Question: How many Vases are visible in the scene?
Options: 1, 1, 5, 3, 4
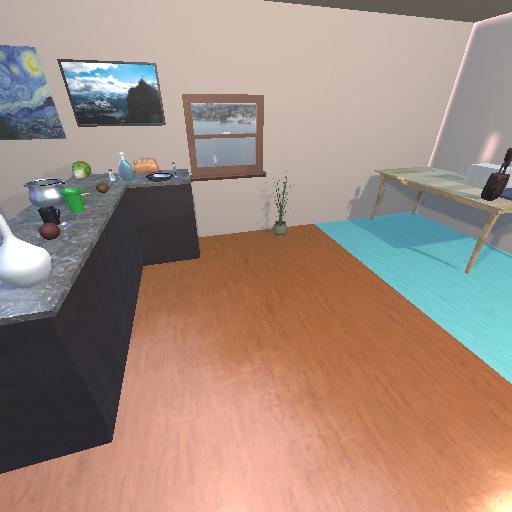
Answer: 1